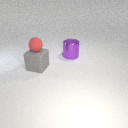
large gray rubber cube in front of large purple metal cylinder